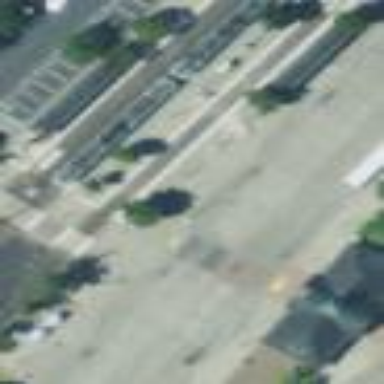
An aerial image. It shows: Platform for public transport with shelter.